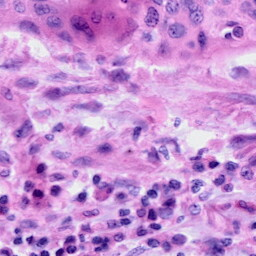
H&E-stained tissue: Cervix